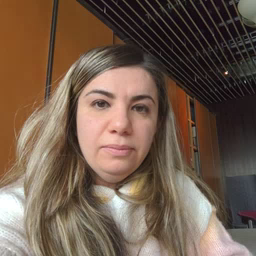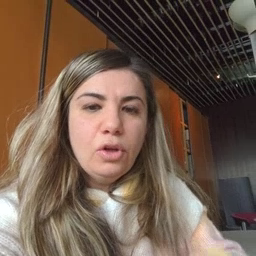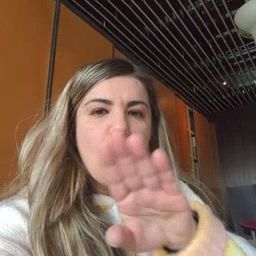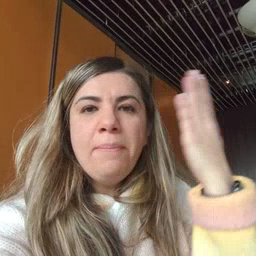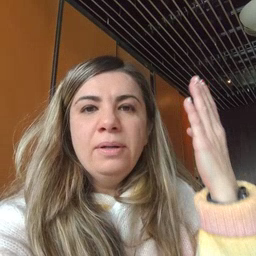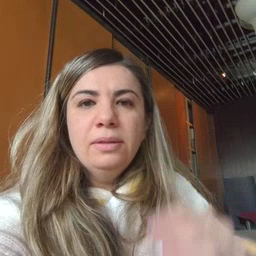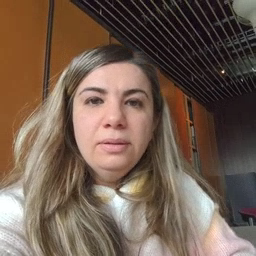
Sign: open